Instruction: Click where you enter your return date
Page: home
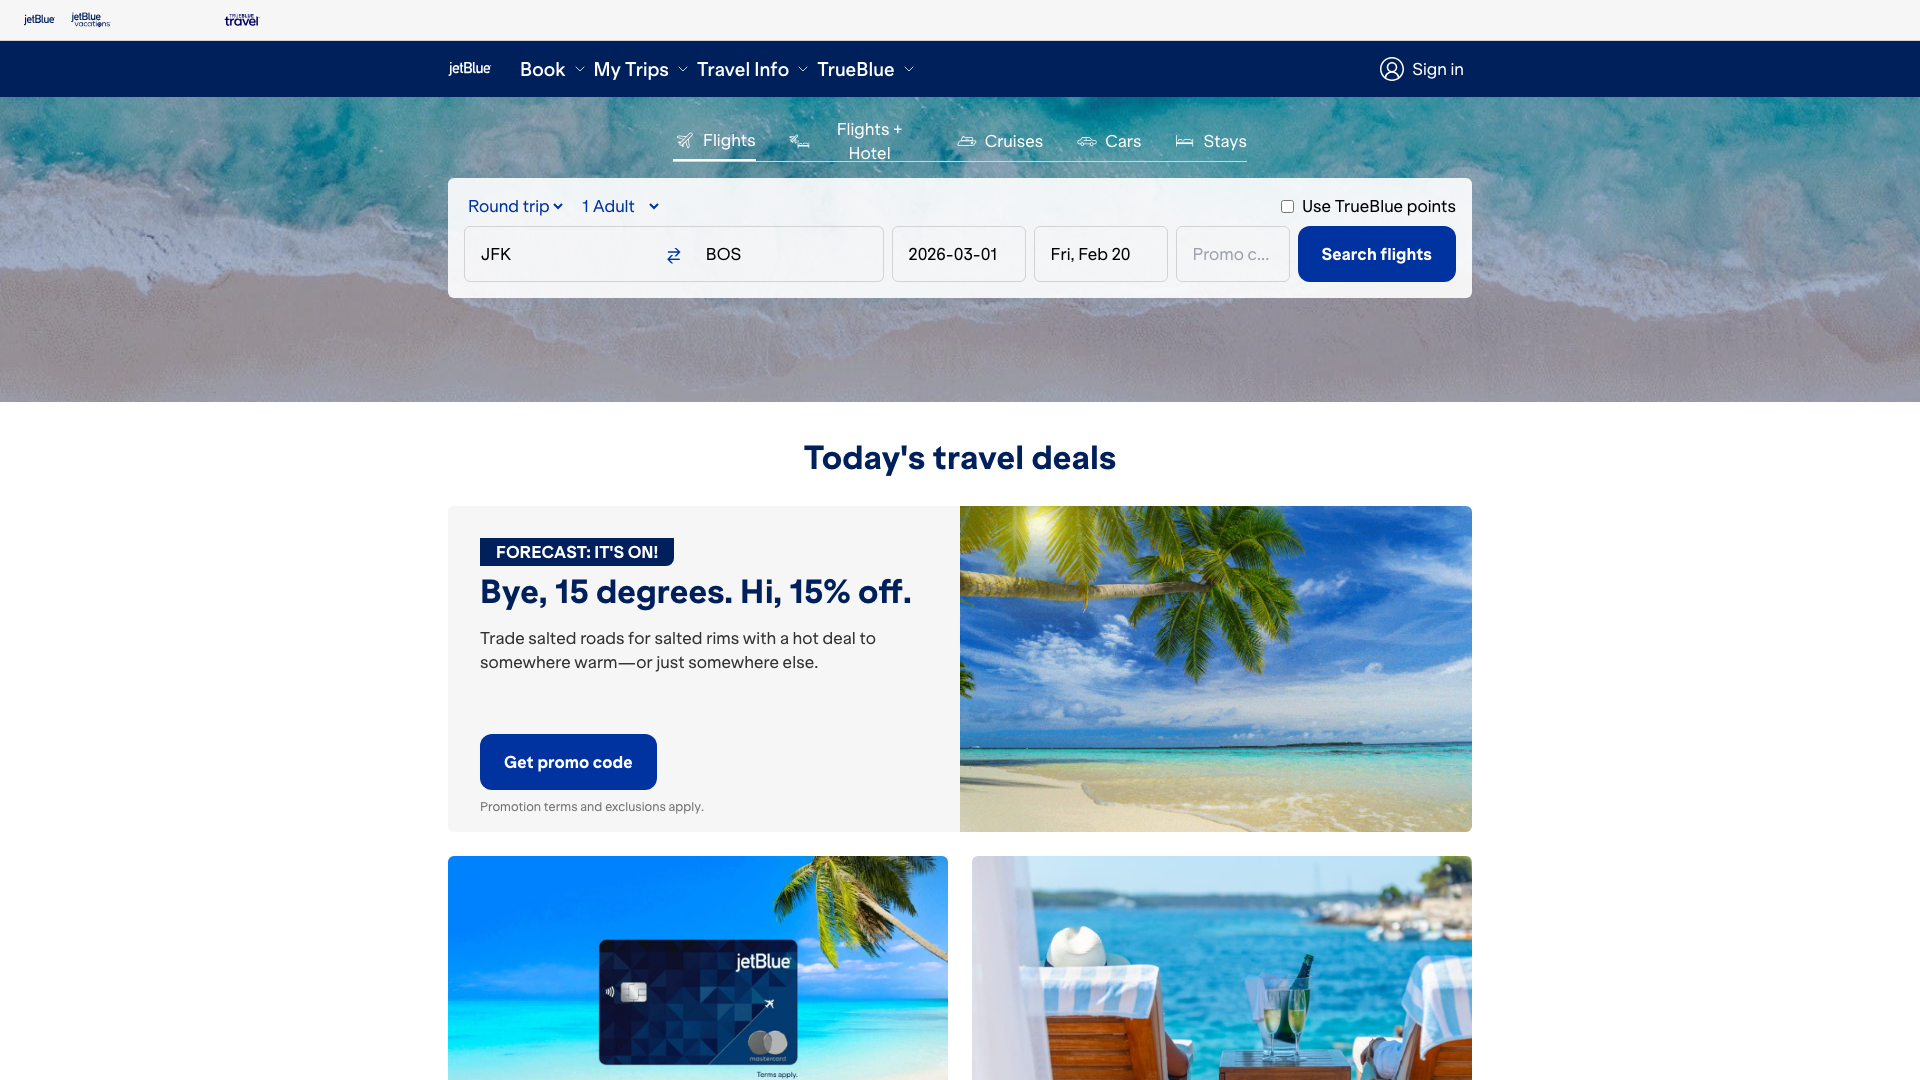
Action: click